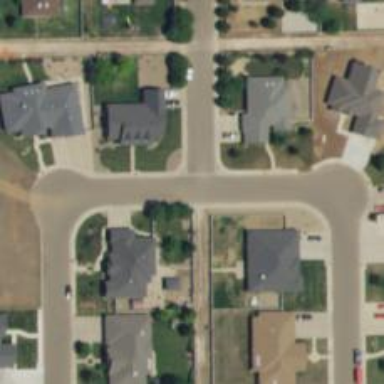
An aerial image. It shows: Residential road.